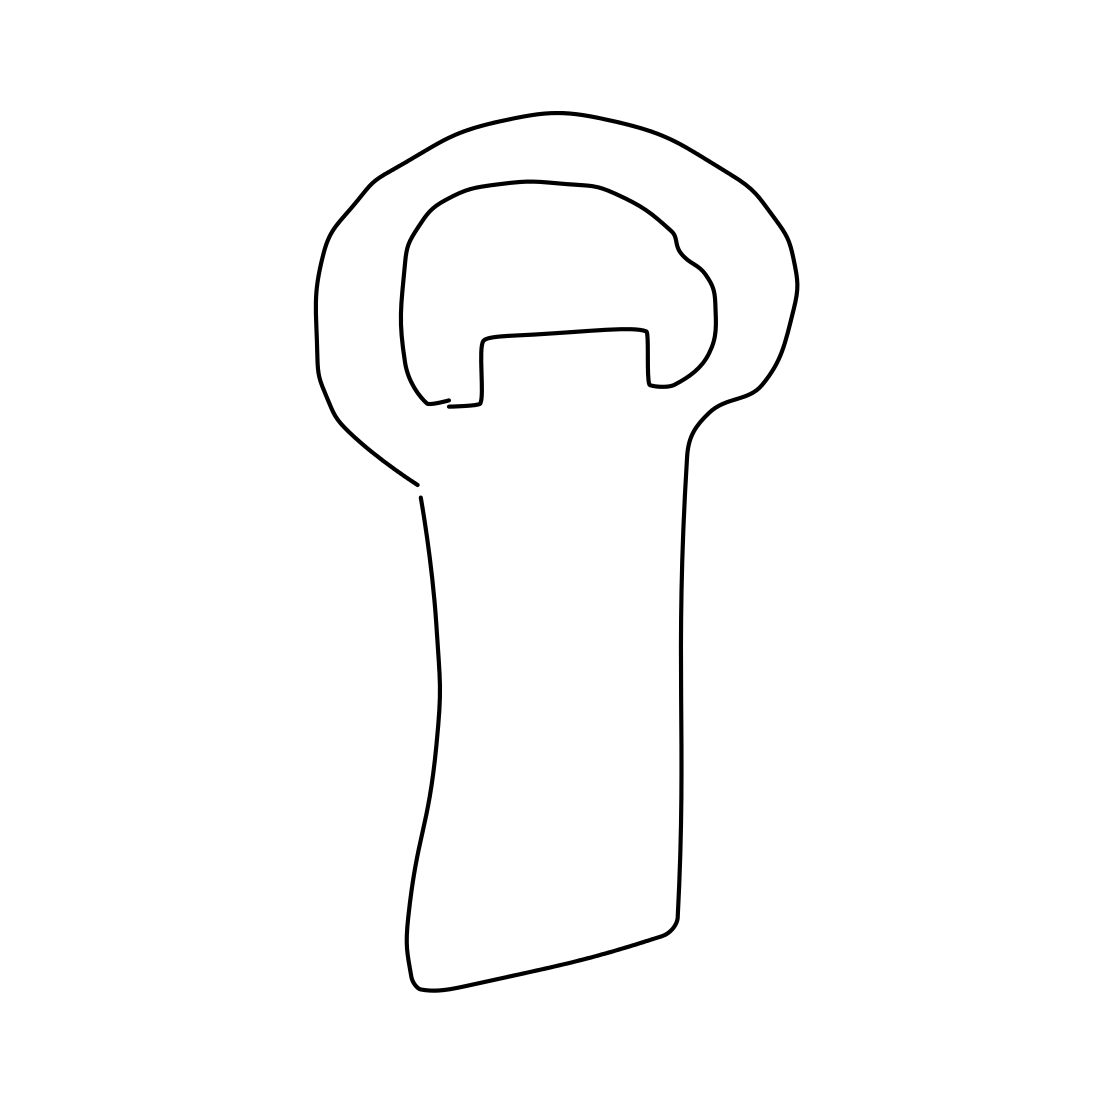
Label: bottle opener